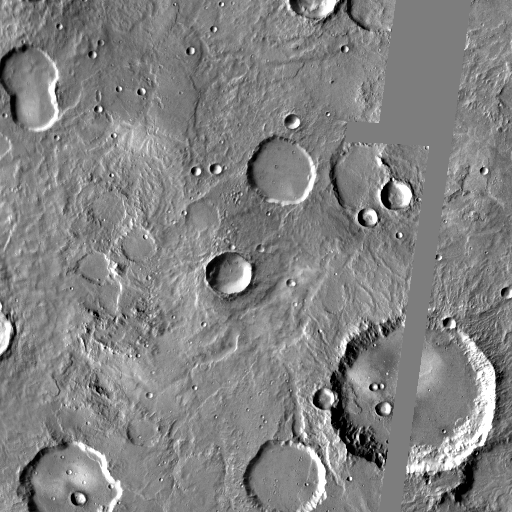
Crater classes present: Background, Other, Buried, Secondary